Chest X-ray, AP view. Patient: 46 years old, sex M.
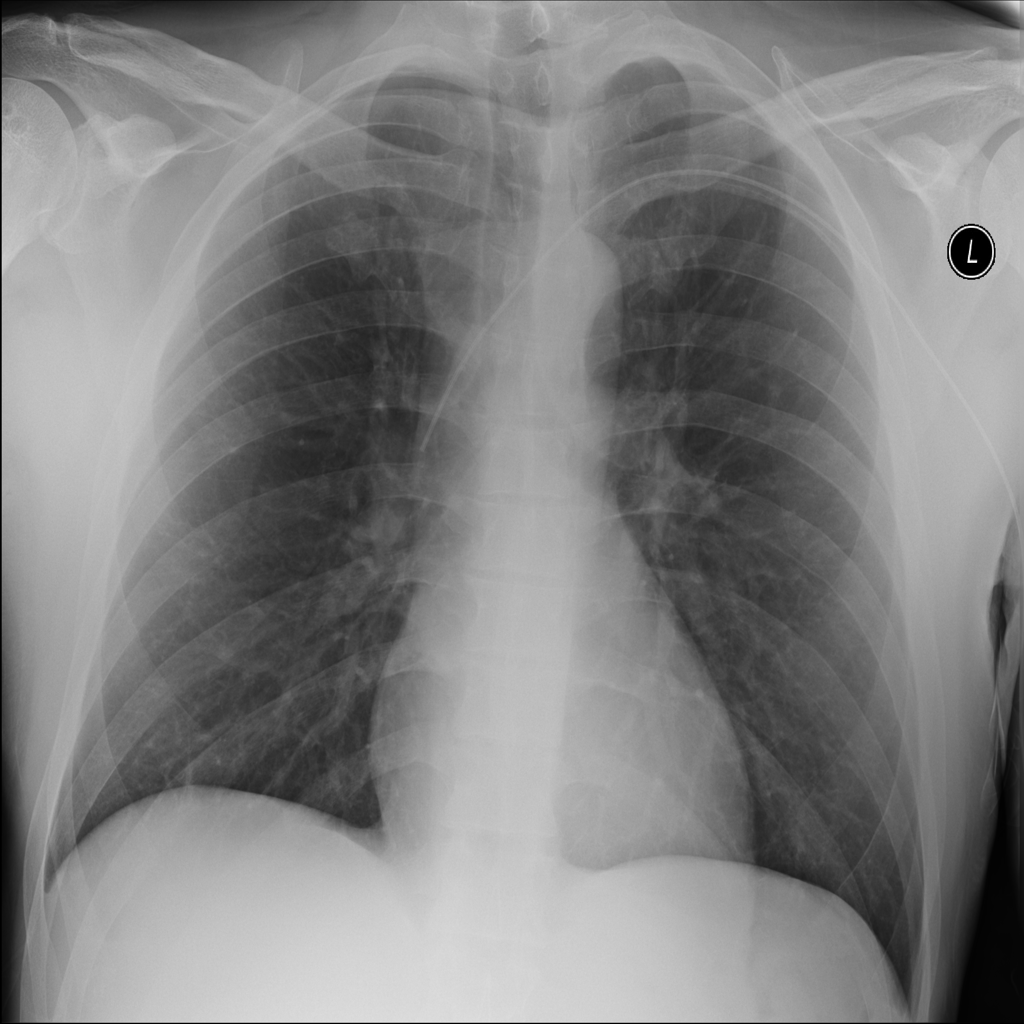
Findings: No Finding